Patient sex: F
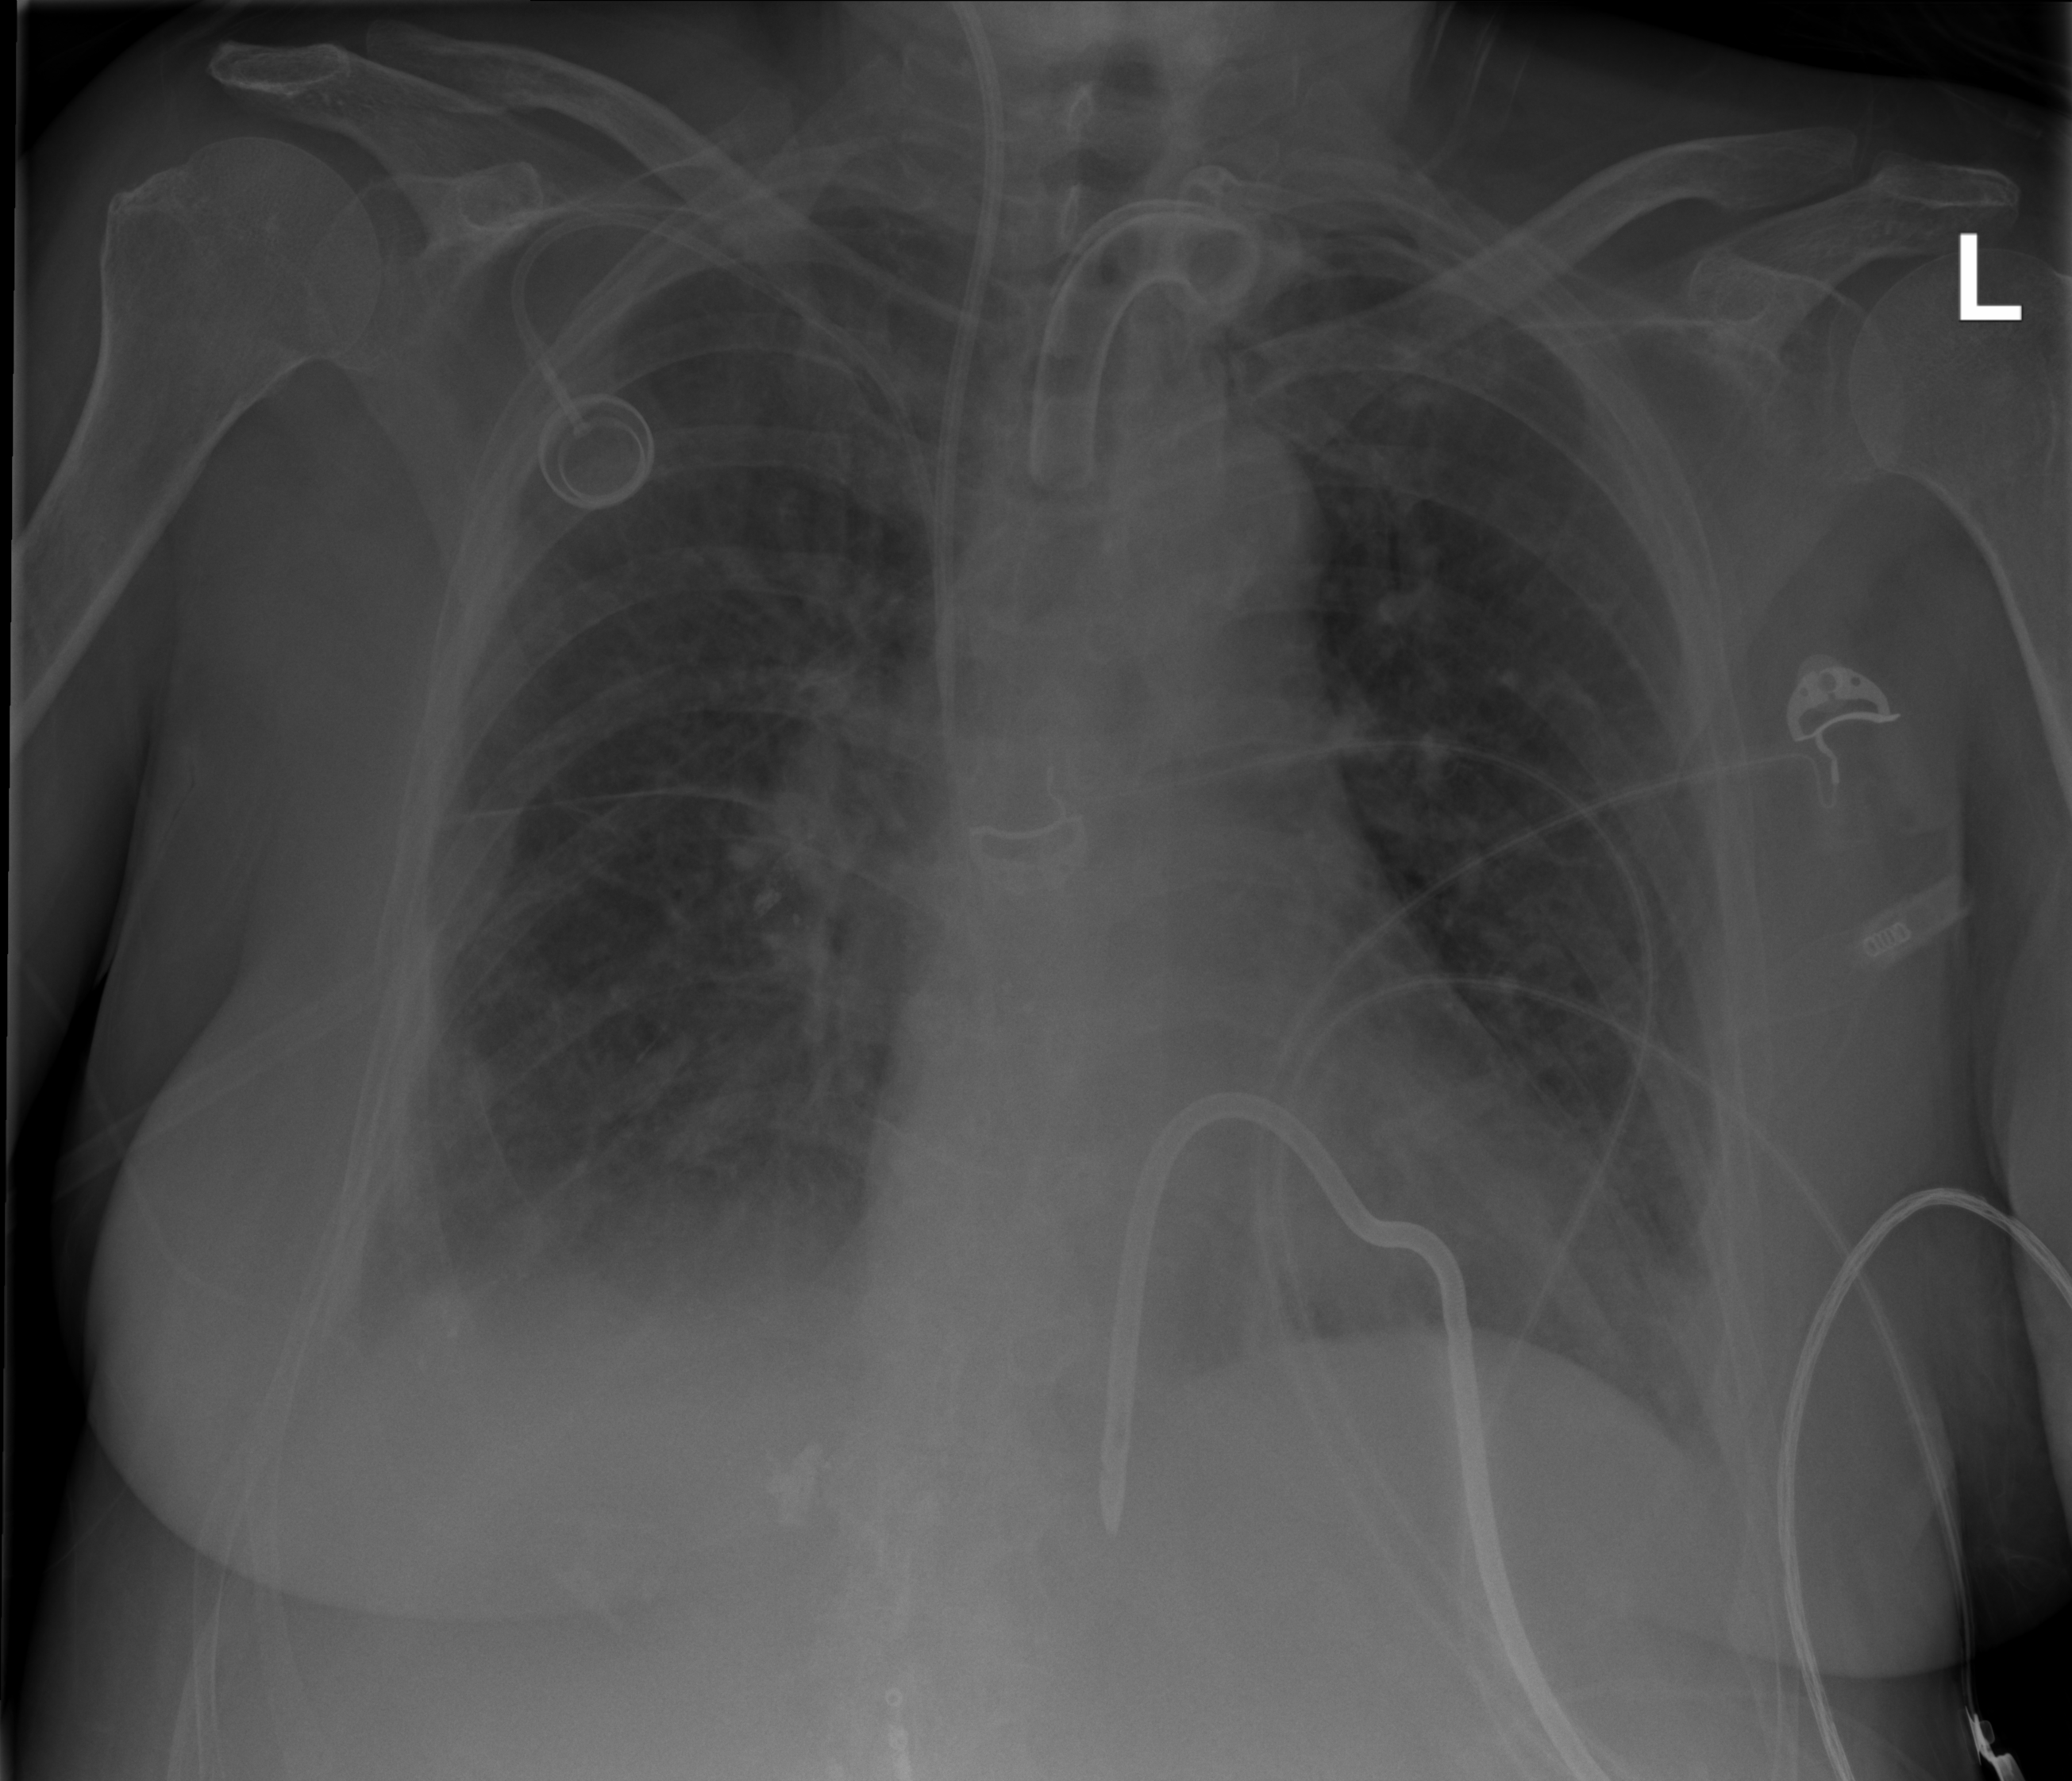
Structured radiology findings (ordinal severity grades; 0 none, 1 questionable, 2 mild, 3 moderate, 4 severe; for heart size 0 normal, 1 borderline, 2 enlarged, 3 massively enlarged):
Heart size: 1
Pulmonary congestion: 2
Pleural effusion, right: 2
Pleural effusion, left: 1
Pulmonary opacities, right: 2
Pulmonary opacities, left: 2
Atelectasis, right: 2
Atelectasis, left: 0